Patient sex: F
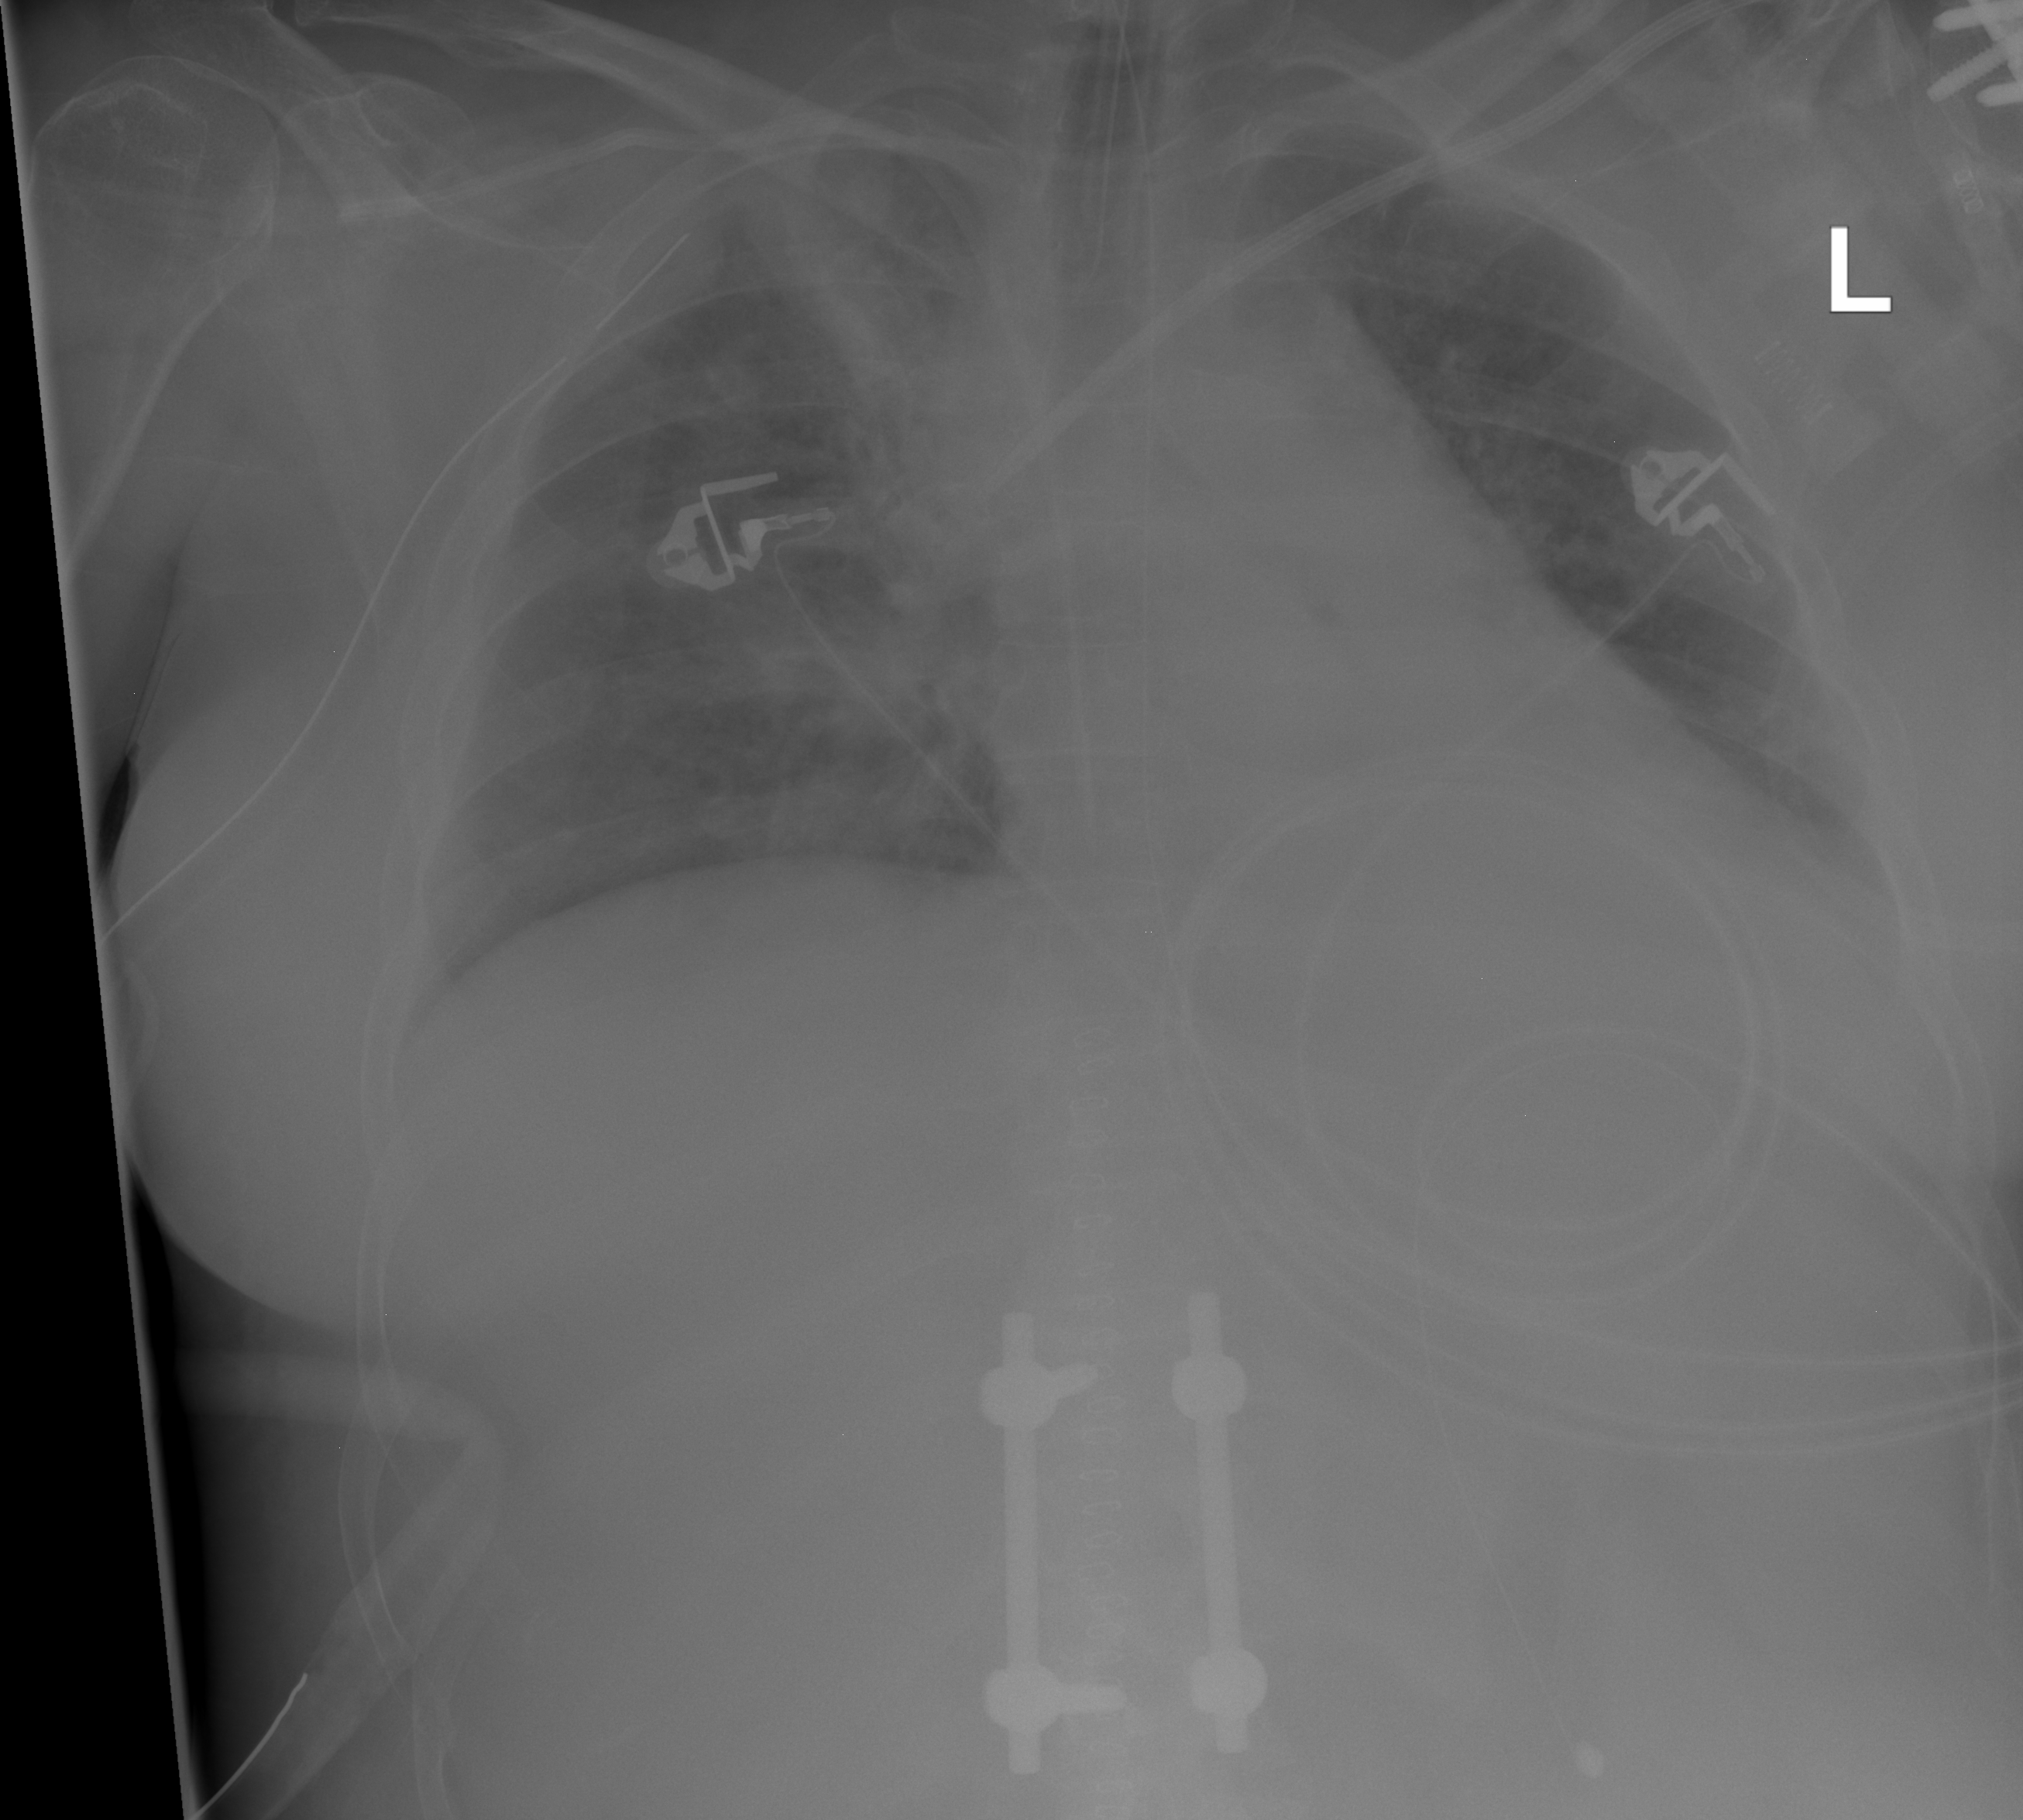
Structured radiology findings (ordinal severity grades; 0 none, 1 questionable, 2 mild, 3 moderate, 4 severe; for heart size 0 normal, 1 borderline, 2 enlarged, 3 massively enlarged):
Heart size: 2
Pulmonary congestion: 2
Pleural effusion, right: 0
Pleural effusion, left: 0
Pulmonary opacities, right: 0
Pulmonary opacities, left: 0
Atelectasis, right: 2
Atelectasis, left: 0